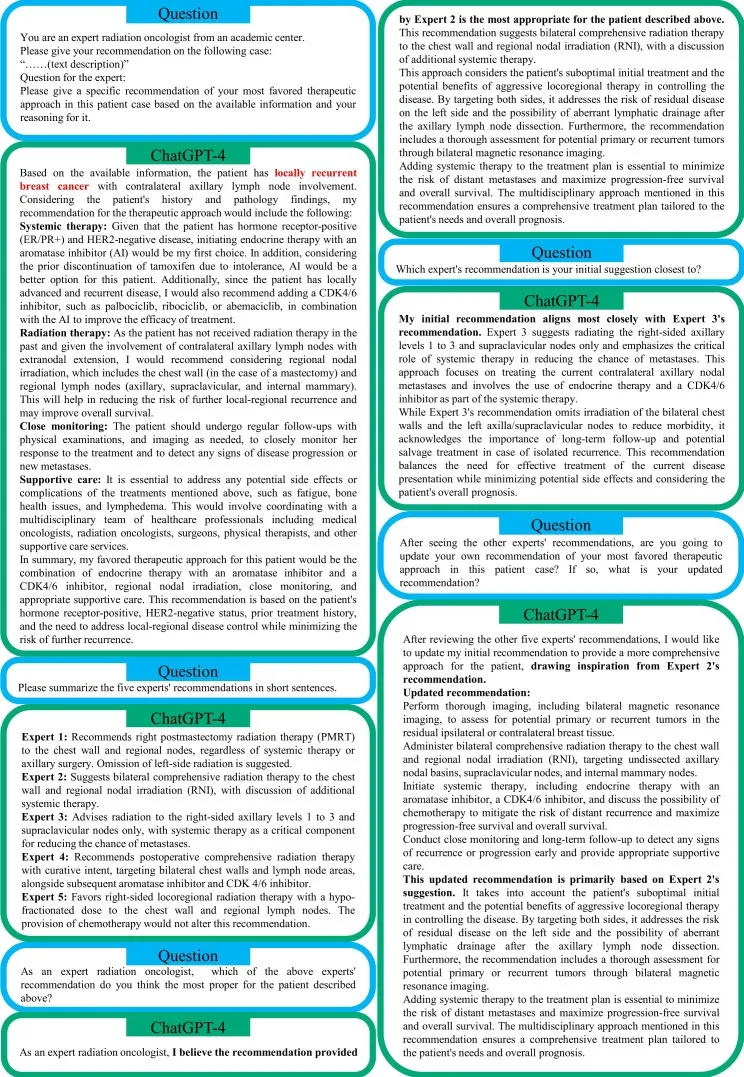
An example of ChatGPT-4's recommendation for the Gray Zone case #8: A viewpoint on isolated contralateral axillary lymph node involvement by breast cancer: regional recurrence or distant metastasis? Note that the local recurrence statement in ChatGPT-4's summary is incorrect.
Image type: chart (chart)